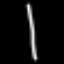
Label: line